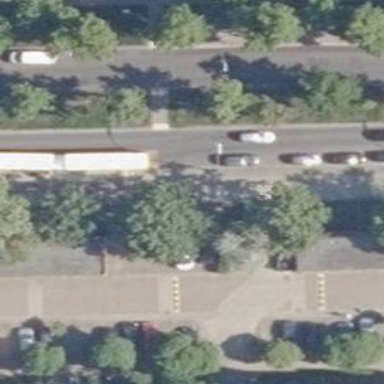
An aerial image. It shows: Sidewalk.